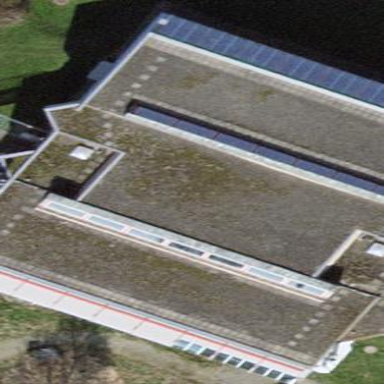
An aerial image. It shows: Building that is sports hall.